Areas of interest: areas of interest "JiuXing Charging (Yindu West Road Station)"
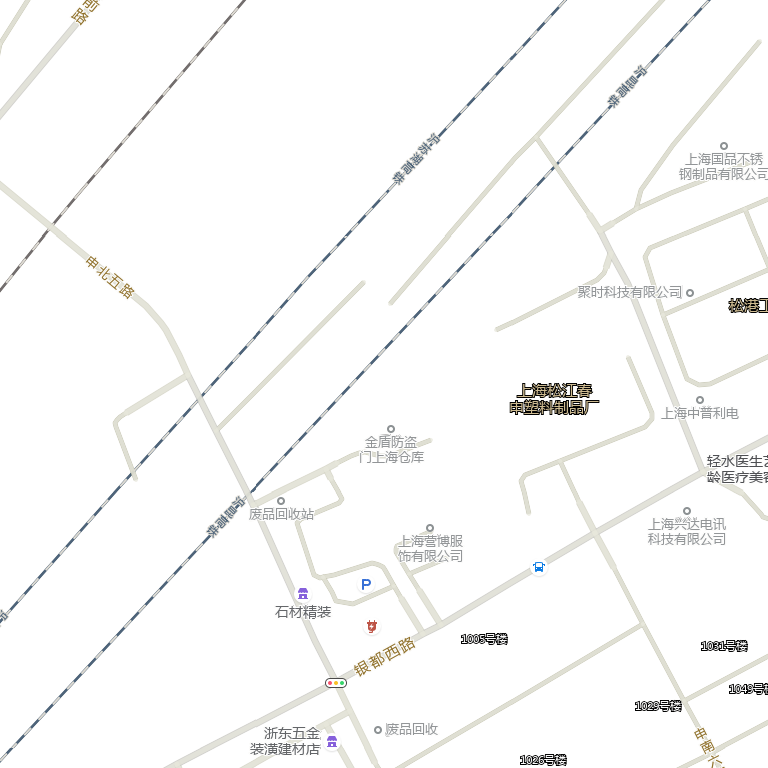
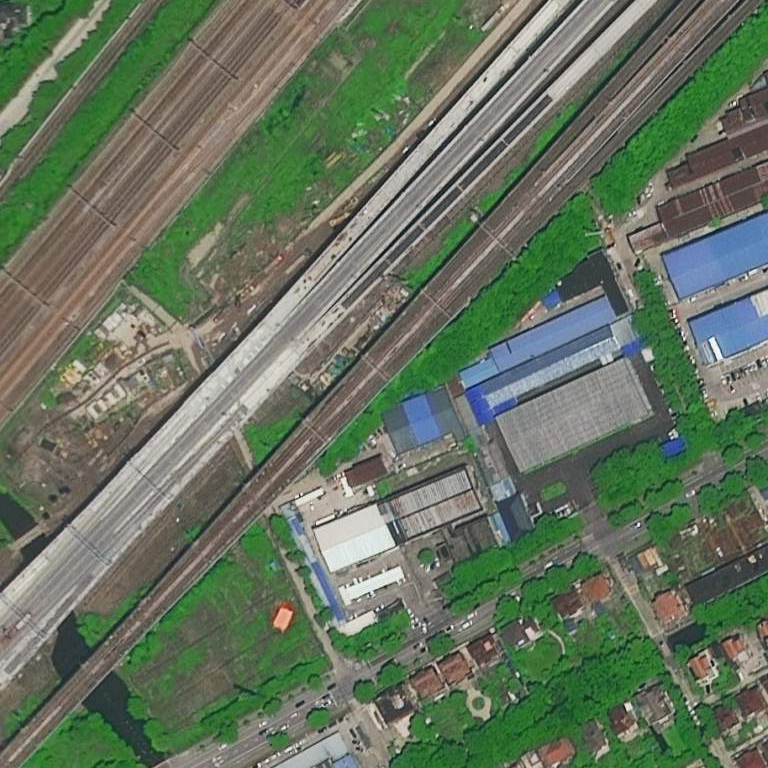